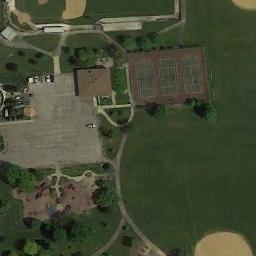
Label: tennis_court